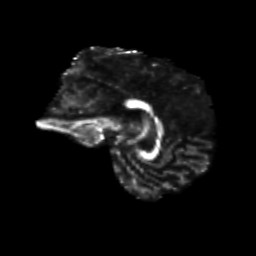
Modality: FA
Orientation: sagittal
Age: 45
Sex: female
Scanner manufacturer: siemens
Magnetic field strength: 3 T
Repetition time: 8.6 s
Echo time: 0.095 s